Question: I have the following table

The first column are transaction dates order by Date DESC.
The second column is binary state for each transaction, could be either 0 or 1.
The third column is the datediff of the minimum date compared to each date.
the code that produces this table is something like that
'''
DECLARE @date DATE
SELECT @Date = MIN(CONVERT(DATE,Transaction_Created)) FROM #dates
SELECT CONVERT(DATE,Transaction_Created) AS Date
, MAX(Is_Deposit) AS Is_Deposit
, DATEDIFF(dd,@Date,CONVERT(DATE,Transaction_Created)) AS Datedif
FROM #DATES
GROUP BY CONVERT(DATE,Transaction_Created)
order by 1 desc
'''
My problem is that when is_Deposit=1 i need to reset my seed for DATEDIFF and the date of IS_Deposit =1 become my new MIN Date and so on for each IS_Deposit=1 i find in the table.
For example from 2015-12-04 until 2015-12-16 everything is ok. But in line <PHONE>-17 i would like this to be 1 again and not 13 as we have reached the next IS_Deposit=1 and we have to reset.
Resultset now:
'''
Date Is_Deposit Datedif
2016-02-12 0 70
2016-02-11 0 69
2016-02-10 0 68
2016-02-09 0 67
2016-02-08 0 66
2016-02-07 0 65
2016-02-06 0 64
2016-02-05 0 63
2016-02-04 0 62
2016-02-03 0 61
2016-02-02 0 60
2016-02-01 0 59
2016-01-31 0 58
2016-01-30 0 57
2016-01-29 0 56
2016-01-28 0 55
2016-01-27 0 54
2016-01-26 0 53
2016-01-25 0 52
2016-01-24 0 51
2016-01-23 0 50
2016-01-22 0 49
2016-01-21 0 48
2016-01-20 1 47
2016-01-17 0 44
2016-01-16 0 43
2016-01-15 0 42
2016-01-14 0 41
2016-01-13 0 40
2016-01-12 0 39
2016-01-11 0 38
2016-01-10 0 37
2016-01-09 0 36
2016-01-08 0 35
2016-01-07 0 34
2016-01-06 0 33
2016-01-05 0 32
2016-01-04 0 31
2016-01-03 0 30
2016-01-02 0 29
2016-01-01 0 28
2015-12-31 0 27
2015-12-30 0 26
2015-12-29 0 25
2015-12-28 0 24
2015-12-27 0 23
2015-12-26 0 22
2015-12-25 1 21
2015-12-20 0 16
2015-12-19 0 15
2015-12-18 0 14
2015-12-17 0 13
2015-12-16 1 12
2015-12-14 0 10
2015-12-13 0 9
2015-12-12 0 8
2015-12-11 0 7
2015-12-10 0 6
2015-12-09 0 5
2015-12-08 0 4
2015-12-07 0 3
2015-12-05 0 1
2015-12-04 1 0
'''
Resultset Required:
'''
2016-02-12 0 23
2016-02-11 0 22
2016-02-10 0 21
2016-02-09 0 20
2016-02-08 0 19
2016-02-07 0 18
2016-02-06 0 17
2016-02-05 0 16
2016-02-04 0 15
2016-02-03 0 14
2016-02-02 0 13
2016-02-01 0 12
2016-01-31 0 11
2016-01-30 0 10
2016-01-29 0 9
2016-01-28 0 8
2016-01-27 0 7
2016-01-26 0 6
2016-01-25 0 5
2016-01-24 0 4
2016-01-23 0 3
2016-01-22 0 2
2016-01-21 0 1
2016-01-20 1 26
2016-01-17 0 23
2016-01-16 0 22
2016-01-15 0 21
2016-01-14 0 20
2016-01-13 0 19
2016-01-12 0 18
2016-01-11 0 17
2016-01-10 0 16
2016-01-09 0 15
2016-01-08 0 14
2016-01-07 0 13
2016-01-06 0 12
2016-01-05 0 11
2016-01-04 0 10
2016-01-03 0 9
2016-01-02 0 8
2016-01-01 0 7
2015-12-31 0 6
2015-12-30 0 5
2015-12-29 0 4
2015-12-28 0 3
2015-12-27 0 2
2015-12-26 0 1
2015-12-25 1 9
2015-12-20 0 4
2015-12-19 0 3
2015-12-18 0 2
2015-12-17 0 1
2015-12-16 1 12
2015-12-14 0 10
2015-12-13 0 9
2015-12-12 0 8
2015-12-11 0 7
2015-12-10 0 6
2015-12-09 0 5
2015-12-08 0 4
2015-12-07 0 3
2015-12-05 0 1
2015-12-04 1 0
'''
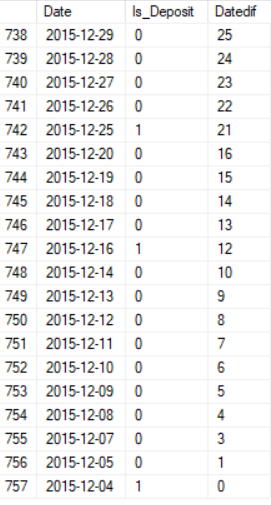
Answer: You can do this with a couple of window functions. First a running total to build a cumulative sequence ID then pick out the minimum within each sequence:
'''
With
DatesSequence AS
(
SELECT Date,Is_Deposit
, SUM(Is_Deposit) OVER(ORDER BY Date DESC) AS Sequence
FROM #Dates
)
SELECT
Date
,Is_Deposit
, DATEDIFF(day,
MIN(Date) OVER (PARTITION BY Sequence),
Date) + 1 AS DateDif
FROM DatesSequence
'''